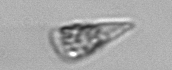
Label: Licmophora